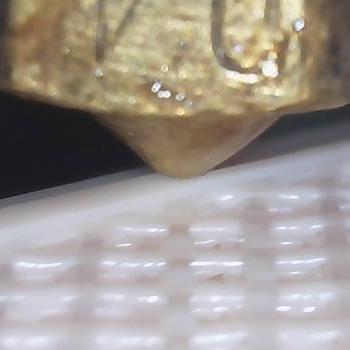
Flow rate: 84%